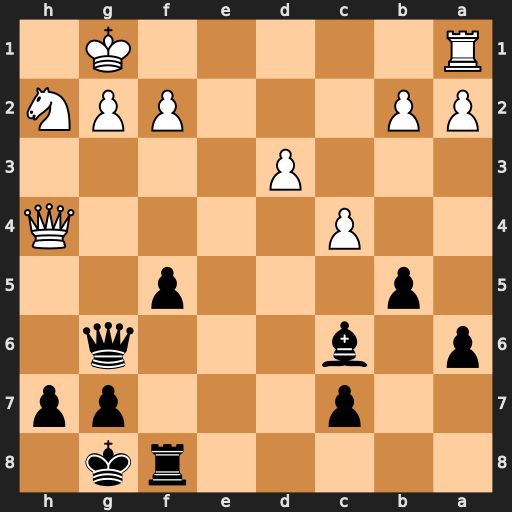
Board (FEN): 5rk1/2p3pp/p1b3q1/1p3p2/2P4Q/3P4/PP3PPN/R5K1
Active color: b
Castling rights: -
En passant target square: -
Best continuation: Qxg2#